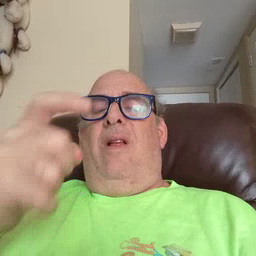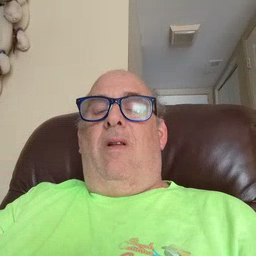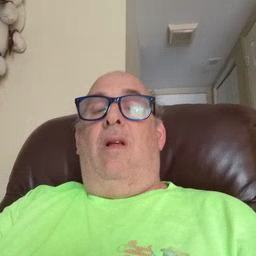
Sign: give